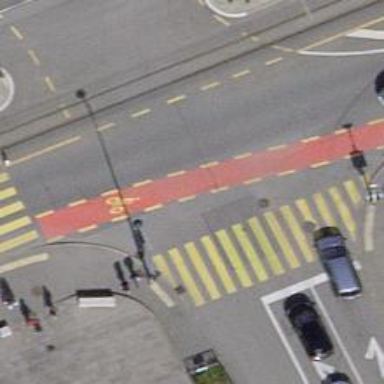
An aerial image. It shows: Road with traffic signals.